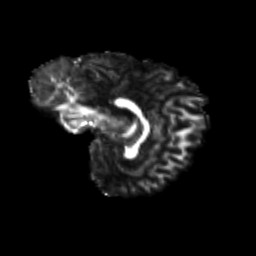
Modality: FA
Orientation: sagittal
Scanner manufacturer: siemens
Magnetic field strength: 3 T
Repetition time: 9.2 s
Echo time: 0.084 s